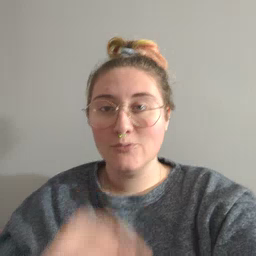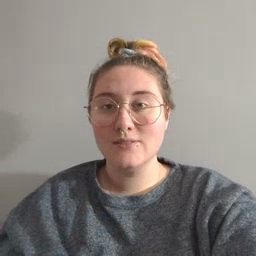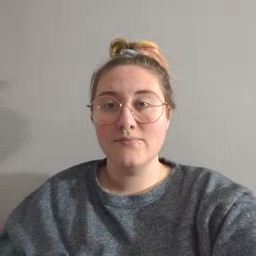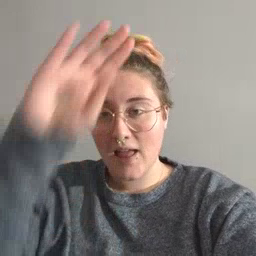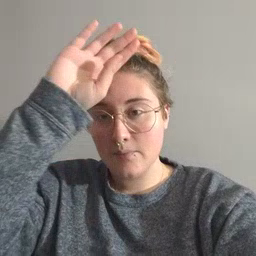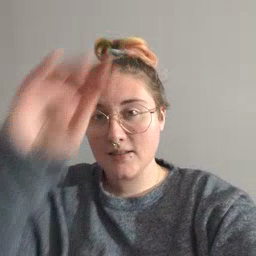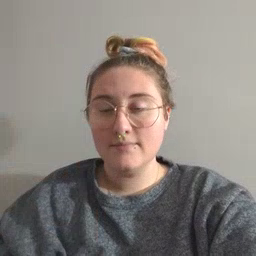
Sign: fireman